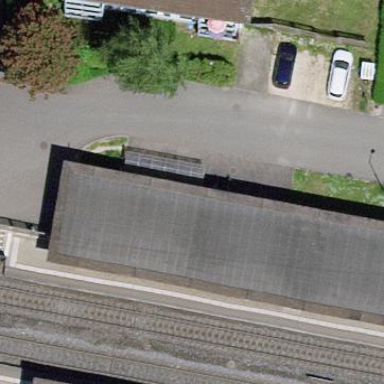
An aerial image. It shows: Flat roof on top of building.